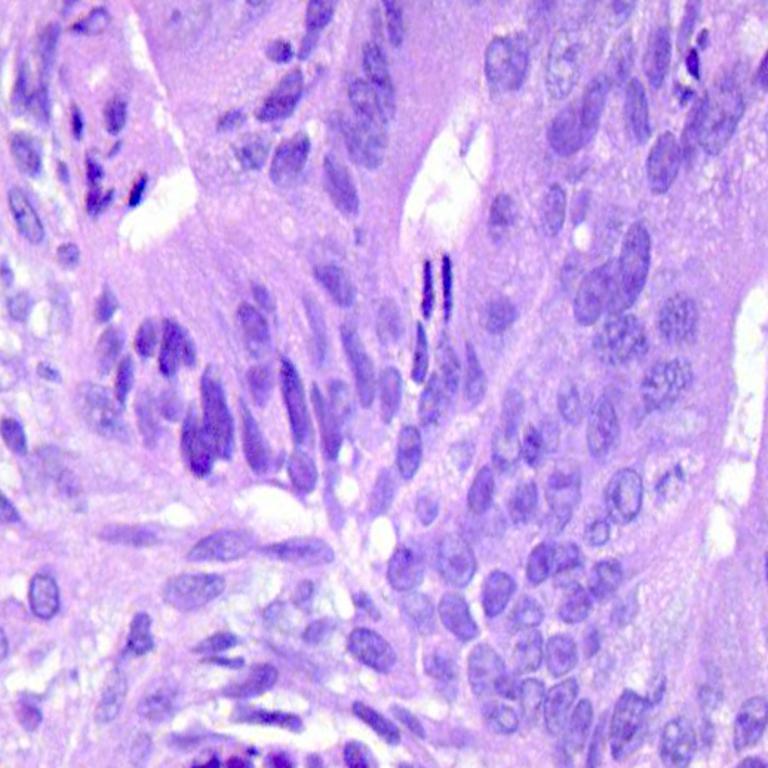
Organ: colon
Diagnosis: adenocarcinomas